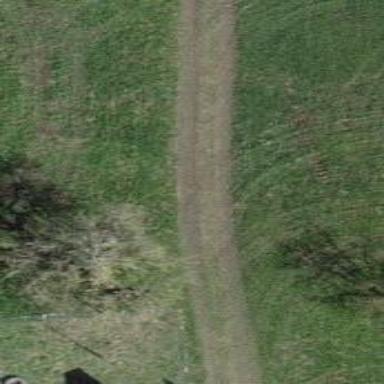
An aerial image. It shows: Unpaved footway with track type of grade 4.